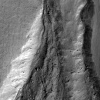
Atmospheric dust classification: not_dusty